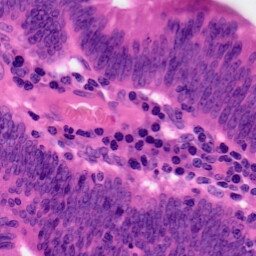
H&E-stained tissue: Colon